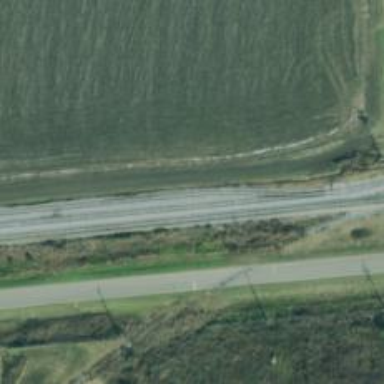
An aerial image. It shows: Rail spur service.